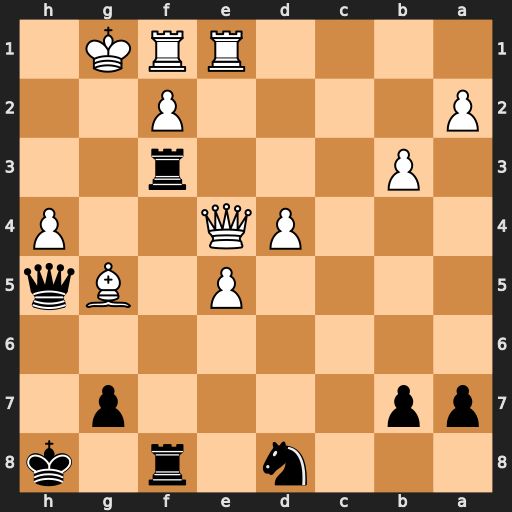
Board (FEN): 3n1r1k/pp4p1/8/4P1Bq/3PQ2P/1P3r2/P4P2/4RRK1
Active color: b
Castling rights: -
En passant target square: -
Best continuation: Ne6 Re3 Nxg5